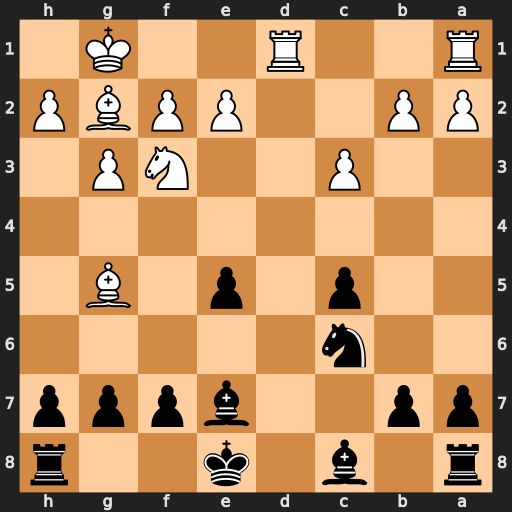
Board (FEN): r1b1k2r/pp2bppp/2n5/2p1p1B1/8/2P2NP1/PP2PPBP/R2R2K1
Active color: b
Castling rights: kq
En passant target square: -
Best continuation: e4 Bxe7 exf3 Bxc5 fxg2